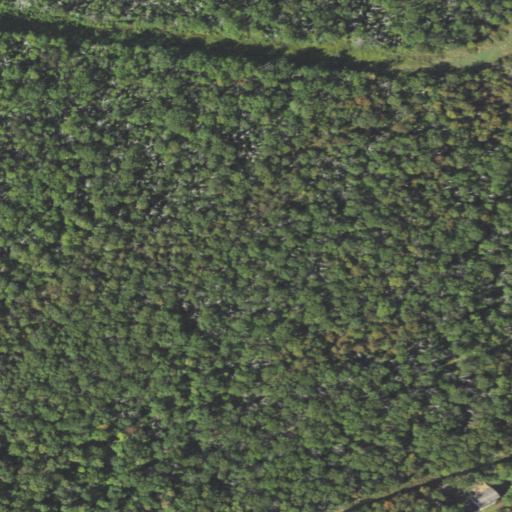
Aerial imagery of mountain in Pennsylvania named Little Nescopeck Mountain containing deciduous forest and open development